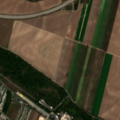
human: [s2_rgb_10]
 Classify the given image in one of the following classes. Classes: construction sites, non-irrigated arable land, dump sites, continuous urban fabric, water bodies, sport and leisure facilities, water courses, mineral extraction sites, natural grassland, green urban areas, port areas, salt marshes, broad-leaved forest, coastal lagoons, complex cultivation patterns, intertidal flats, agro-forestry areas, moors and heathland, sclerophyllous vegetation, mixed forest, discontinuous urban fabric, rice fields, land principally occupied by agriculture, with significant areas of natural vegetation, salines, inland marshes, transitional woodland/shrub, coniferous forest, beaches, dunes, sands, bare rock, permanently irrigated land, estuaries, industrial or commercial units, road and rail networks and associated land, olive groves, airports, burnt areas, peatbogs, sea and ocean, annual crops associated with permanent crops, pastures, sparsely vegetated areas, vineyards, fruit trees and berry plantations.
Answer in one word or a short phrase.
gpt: discontinuous urban fabric, non-irrigated arable land, broad-leaved forest